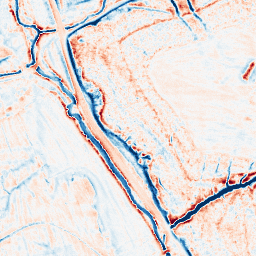
Category: edge_preserving
Decomposition family: anisotropic_diffusion
Decomposition parameters: iterations: 20
kappa: 50
gamma: 0.2
Upsampling method: sinc_blackman
Upsampling parameters: scale: 2
kernel_size: 16
Upsampling scale: 2